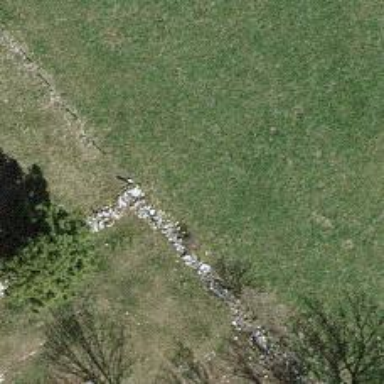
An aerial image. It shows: Wall made of dry stone.